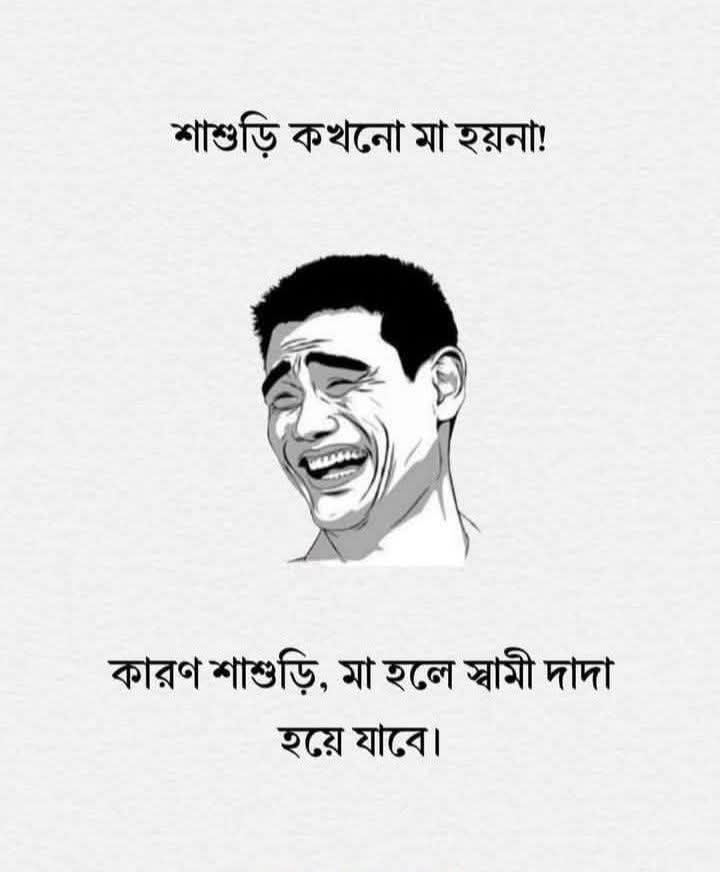
Text: শাশুড়ি কখনো মা হয়না!
কারণ শাশুড়ি, মা হলে স্বামী দাদা হয়ে যাবে।
Label: Non Hate